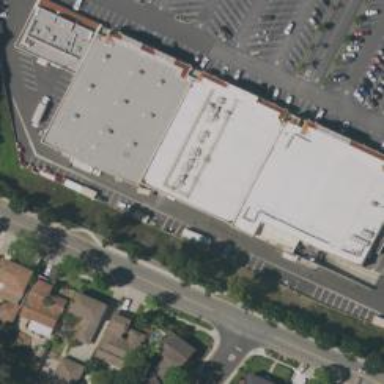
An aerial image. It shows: Building.